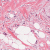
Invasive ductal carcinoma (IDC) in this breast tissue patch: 1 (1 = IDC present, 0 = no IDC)